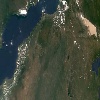
Label: land